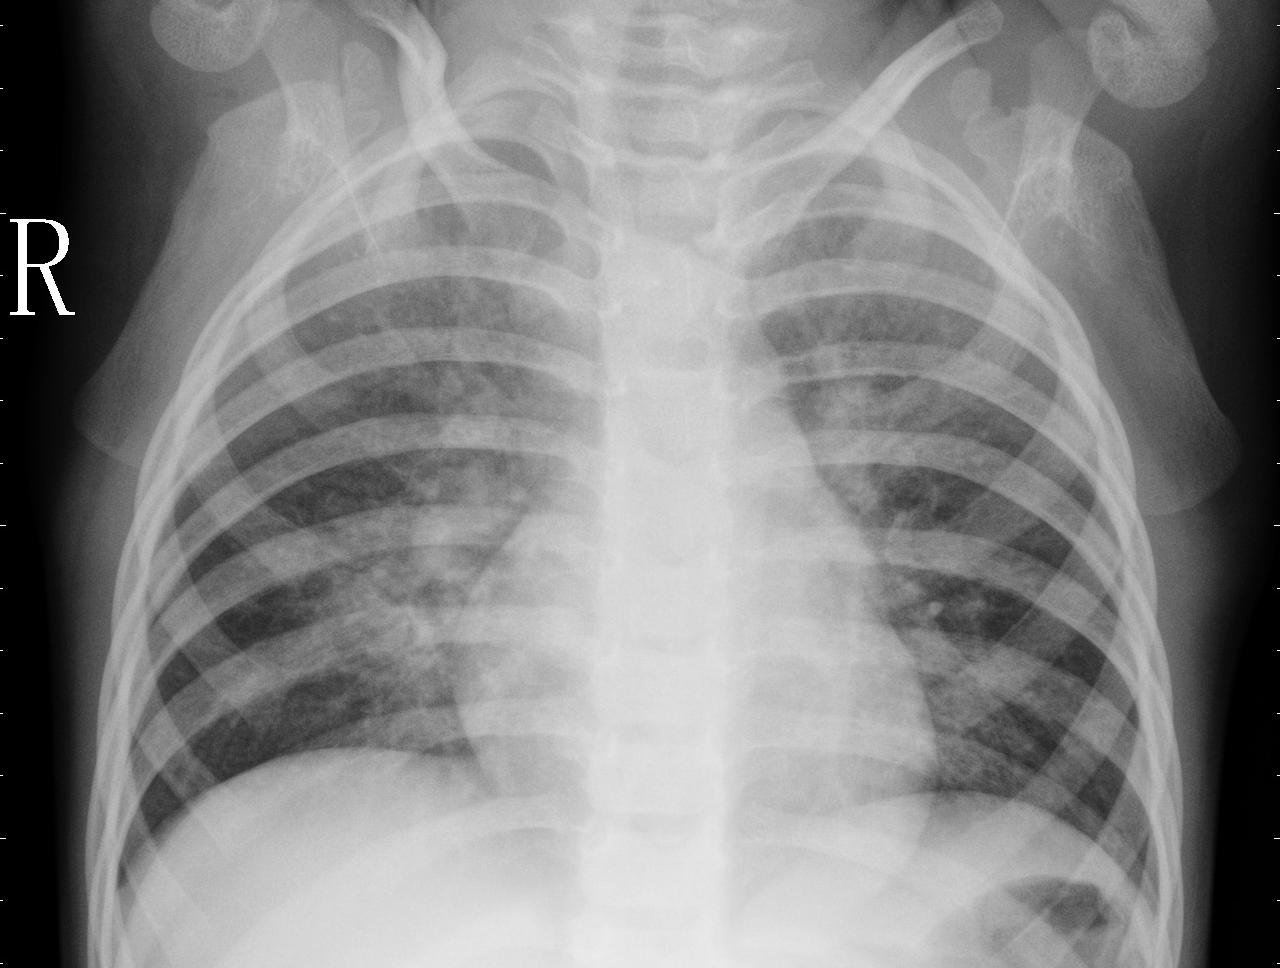
Diagnosis: PNEUMONIA